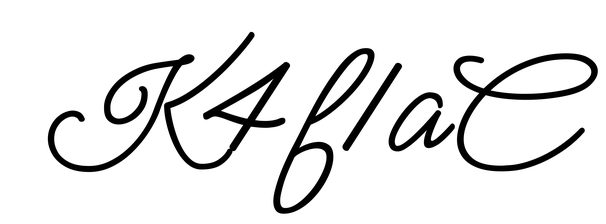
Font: MeowScript-Regular